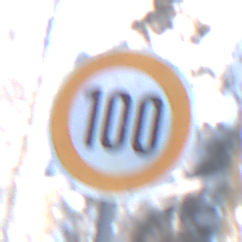
Verkehrszeichen: Geschwindigkeit100
Umgebung: Outdoor, Nature
Tageszeit: MorningAfternoon
Wetter: Clear
Licht: Natural
Jahreszeit: Winter
Kontrast: LowContrast